Question: I am trying to post an image to a Facebook album using a form in my website. I know I get the correct access token because posting without jQuery and AJAX works fine - but redirects me out of my website. To solve that, I've made a jQuery AJAX post, but this gives me an error I don't understand.
I'm using:
'''
<script type="text/javascript" src="../Components/JQUERY/jquery-1.4.2.min.js"></script>
<script type="text/javascript" src="../Components/JQUERY/jquery.validate.min.js"></script>
'''
The code is:
1. Getting the access token and preparing the URL to post to (It is OK, posting without jQuery is uploading the picture to Facebook): //....Facebook code for getting the access token...//
// This is the URL that was originally in the form's action tag//
$image_url= "https://graph.facebook.com/" . $ALBUM_ID . "/photos?"
. "access_token=" .$access_token;
2. HTML of the form: <form name="myform" id="myform" enctype="multipart/form-data" action="" method="POST">
Please choose a photo:
<input name="source" type="file"><br/>
Say something about this photo: <br/>
<textarea id="fbText" name="message" rows="4" cols="47"> </textarea><br/><br/>
<input type="submit" name="submit" value="Upload"/><br/>
</form>
<div id="results"></div>
3. The jQuery Code: <script type="text/javascript">
$(document).ready(function(){
$("#myform").validate({
debug: false,
rules: {
message: "required"
},
messages: {
message: "Please insert text."
},
submitHandler: function(form) {
// do other stuff for a valid form
$.post('<?php echo $image_url ?>', $("#myform").serialize(), function(data) {
$('#results').html(data);
});
}
});
});
</script>
Pressing the upload button gives me the following error:

What am I doing wrong?
Thanks.
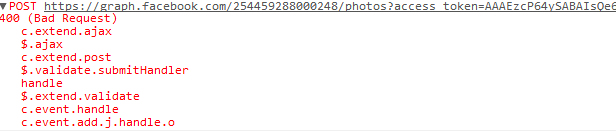
Answer: You cannot post a multipart form data with jquery post method. And one more issue is, cross domain communication. You cannot send ajax request to another domain.
For alternatives, see
> <URL>
<URL>
For sending multipart data through ajax see these links
> <URL>
or Lastly, you can upload to your server and upload to facebook..
'''
var options = {
beforeSubmit: showRequest, // pre-submit callback
success: showResponse // post-submit callback
};
// bind form using 'ajaxForm'
$('#myForm1').ajaxForm(options);
'''